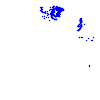
Particle: electron